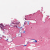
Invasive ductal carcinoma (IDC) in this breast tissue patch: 0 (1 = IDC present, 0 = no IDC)